Chest X-ray:
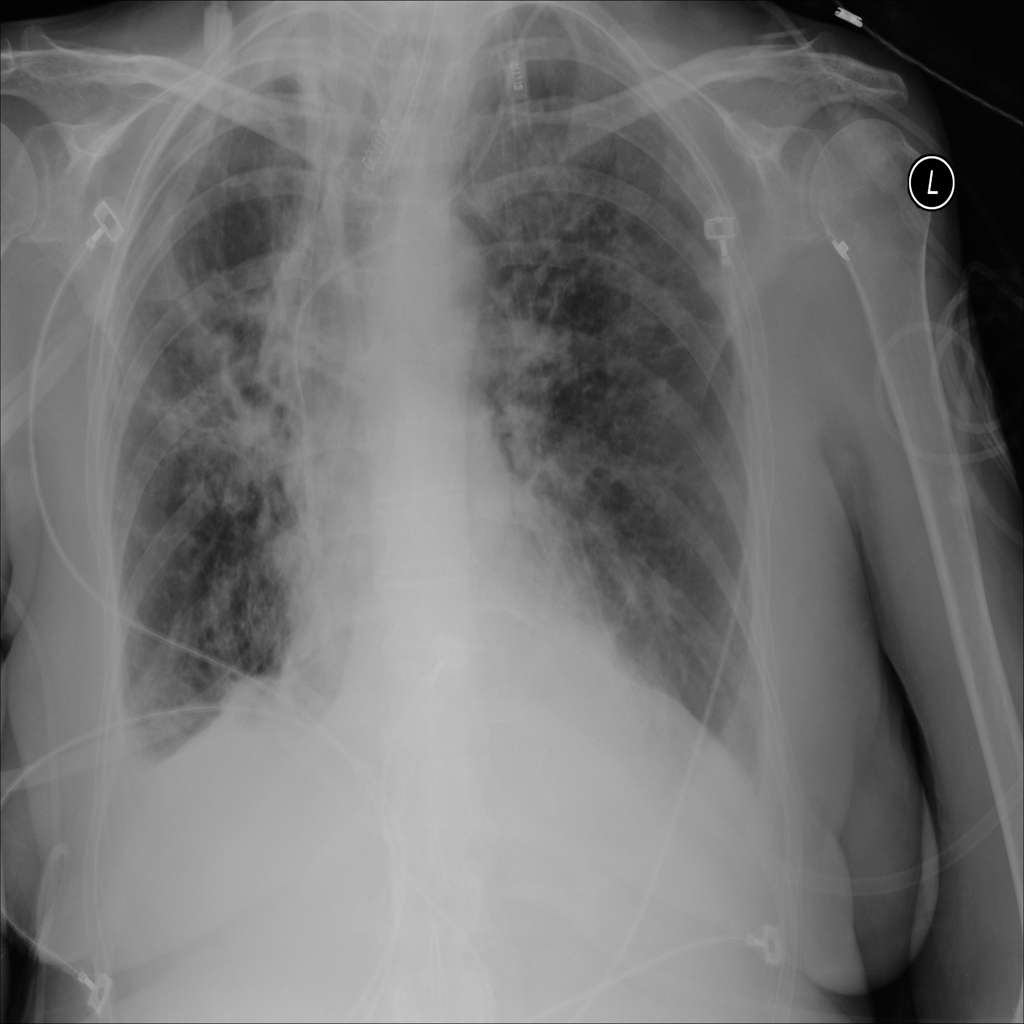
Findings: Consolidation, Effusion
No abnormal finding: no